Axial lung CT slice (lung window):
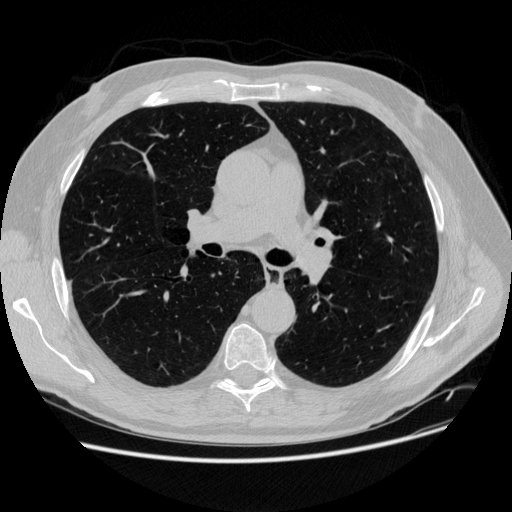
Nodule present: no